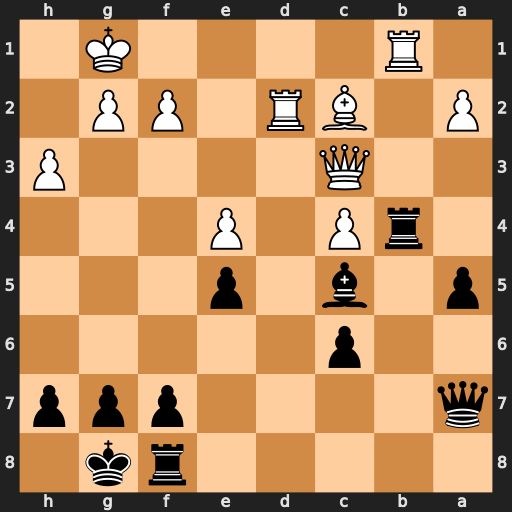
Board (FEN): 5rk1/q4ppp/2p5/p1b1p3/1rP1P3/2Q4P/P1BR1PP1/1R4K1
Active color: b
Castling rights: -
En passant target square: -
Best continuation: Rxb1+ Bxb1 Bb4 Qd3 Bxd2